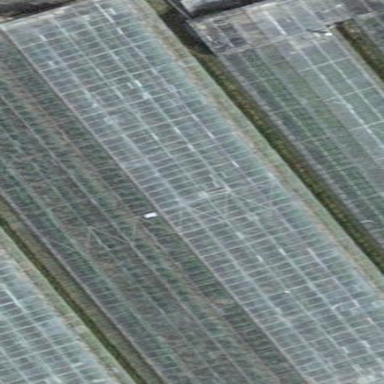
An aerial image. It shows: Greenhouse.